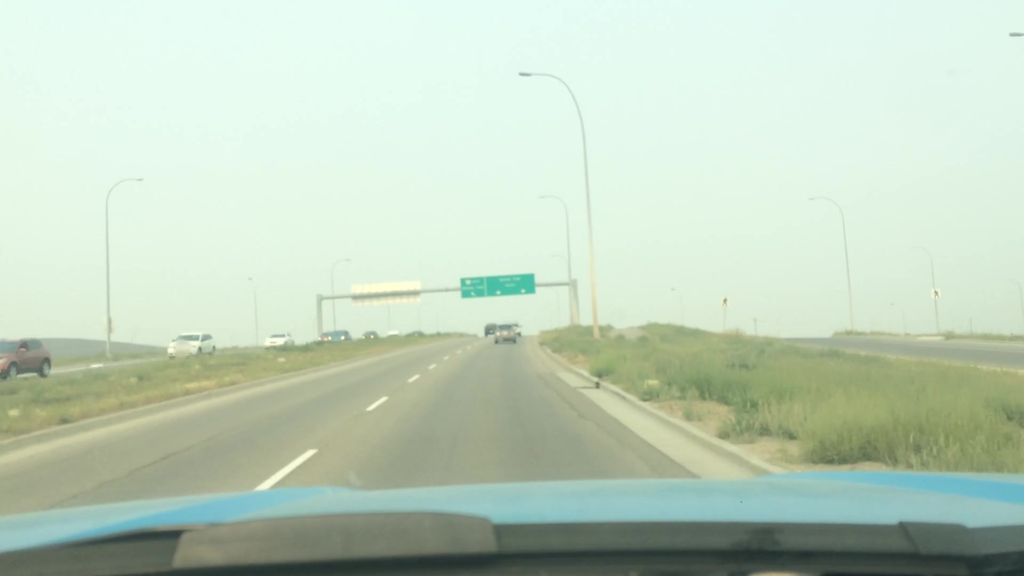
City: calgary